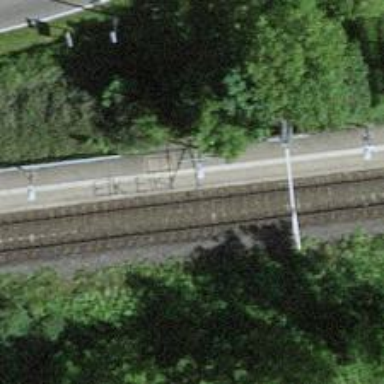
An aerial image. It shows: Close-up of railway platform edge.